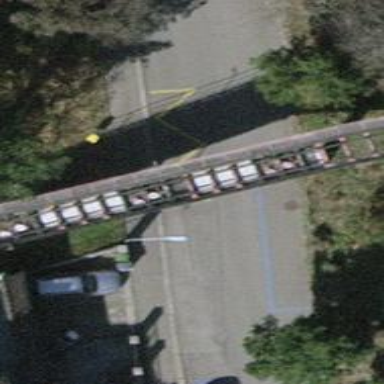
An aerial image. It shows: Bridge for funicular railway with one track.